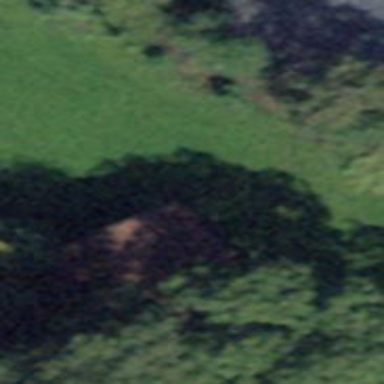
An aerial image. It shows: Rural barn.